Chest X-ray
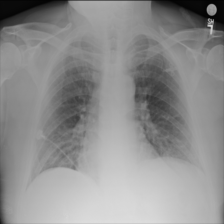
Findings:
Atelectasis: negative
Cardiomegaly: negative
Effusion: negative
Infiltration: negative
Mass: negative
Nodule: negative
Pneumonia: negative
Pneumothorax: negative
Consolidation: negative
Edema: negative
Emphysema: negative
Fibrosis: negative
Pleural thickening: negative
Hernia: negative